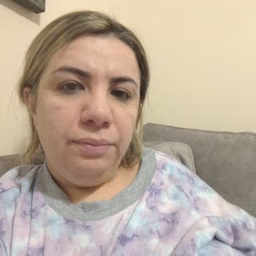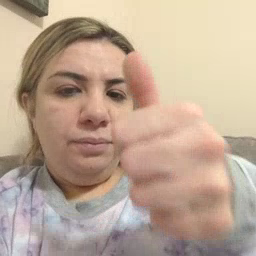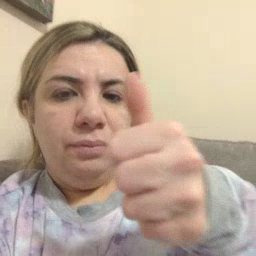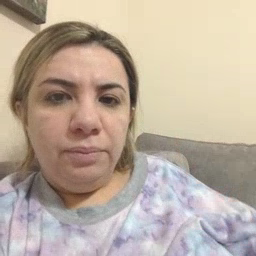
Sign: yourself